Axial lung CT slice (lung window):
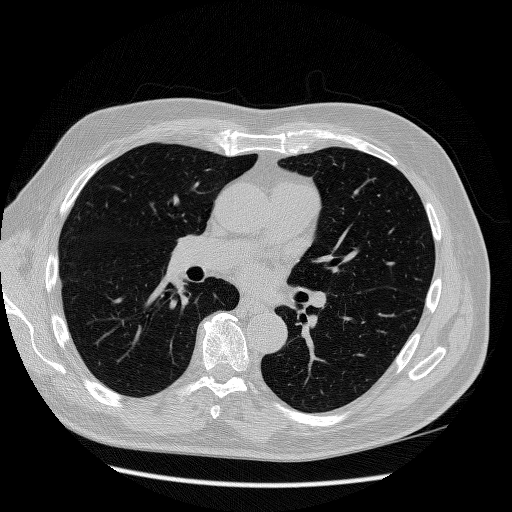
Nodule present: no